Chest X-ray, AP view. Patient: 15 years old, sex M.
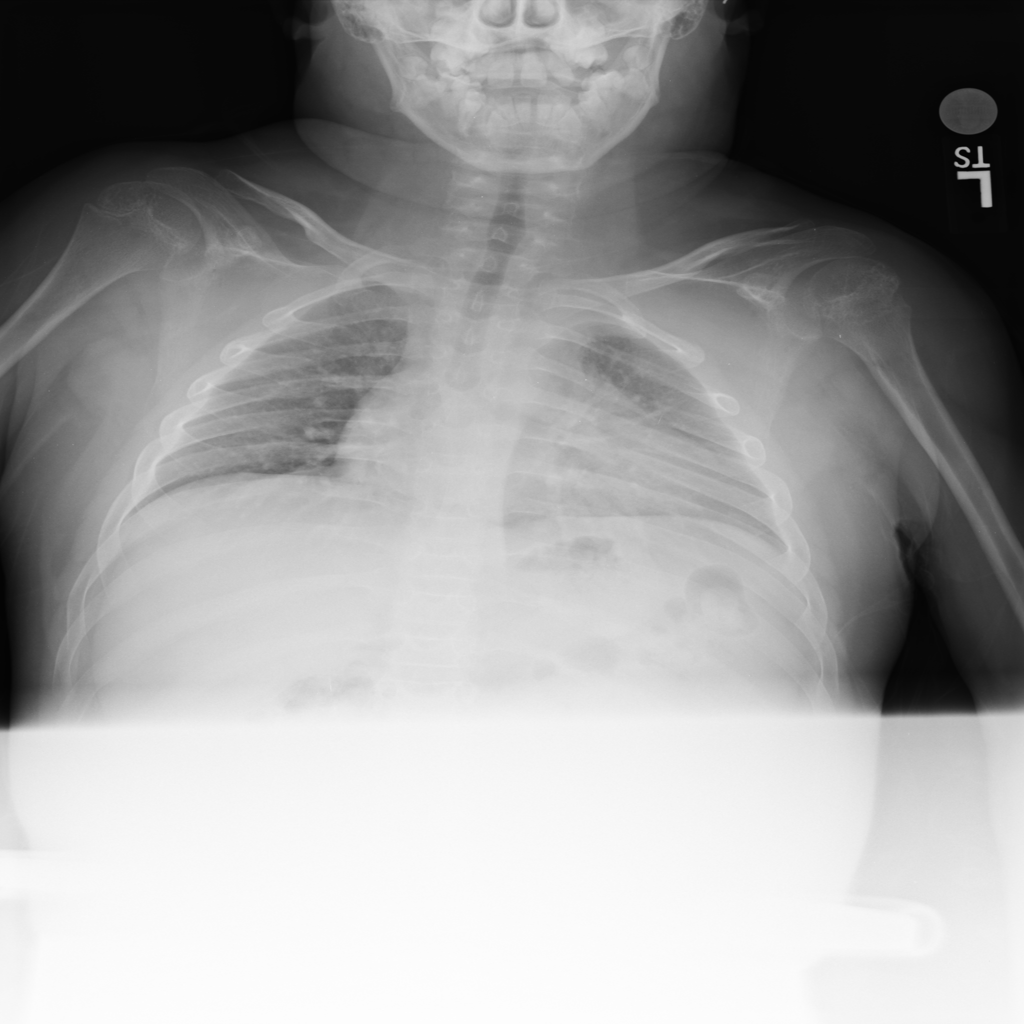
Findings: No Finding